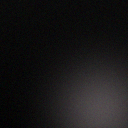
Screen state: off